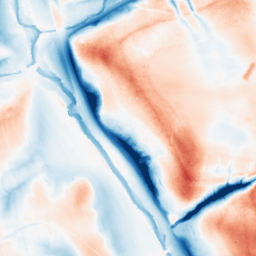
Category: classical
Decomposition family: gaussian_anisotropic
Decomposition parameters: sigma_x: 20
sigma_y: 10
Upsampling method: bicubic
Upsampling parameters: scale: 4
Upsampling scale: 4